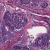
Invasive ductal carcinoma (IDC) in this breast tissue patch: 0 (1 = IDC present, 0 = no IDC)